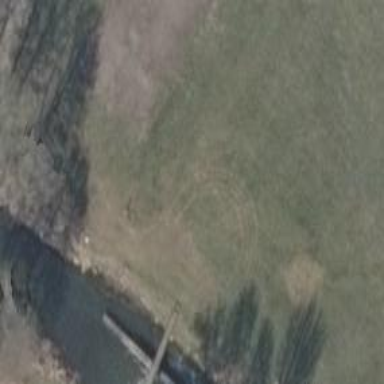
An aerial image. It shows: Grass track with Grade 4 tracktype.